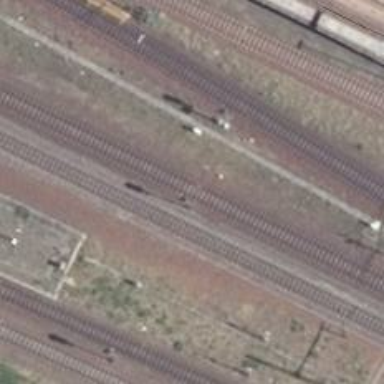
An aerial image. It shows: Railway signal.